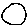
Label: circle